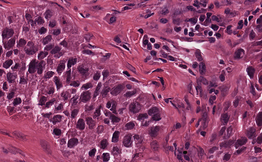
Tumor epithelial tissue: yes
Tumor-associated stroma tissue: yes
Normal tissue: no